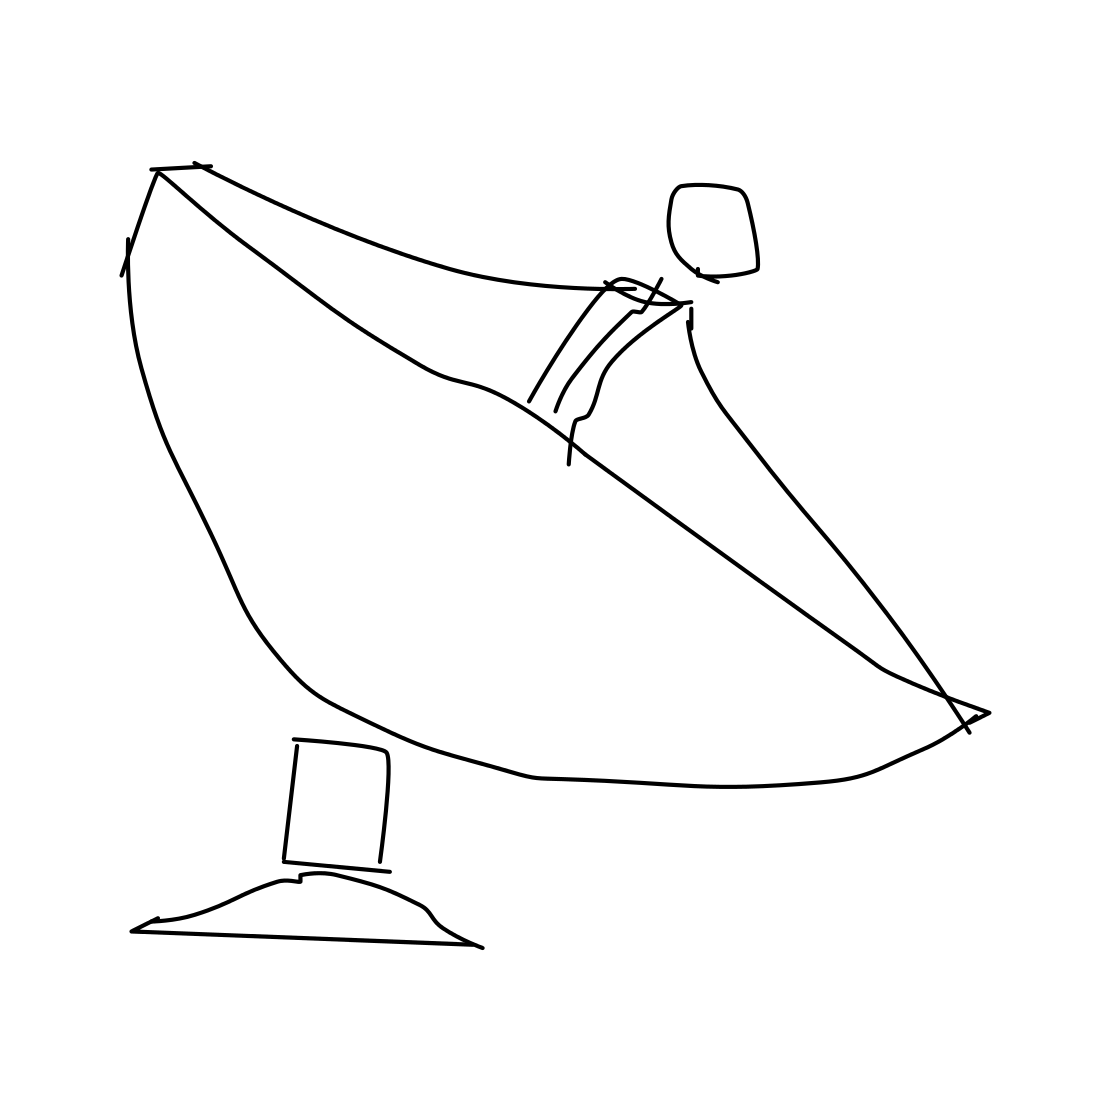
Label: satellite dish